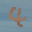
Label: 4